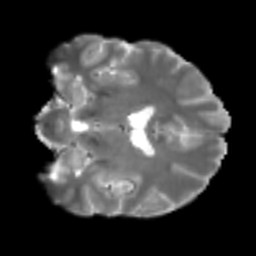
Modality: T2w
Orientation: coronal
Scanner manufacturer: siemens
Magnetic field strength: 3 T
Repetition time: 4 s
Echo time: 0.0594 s